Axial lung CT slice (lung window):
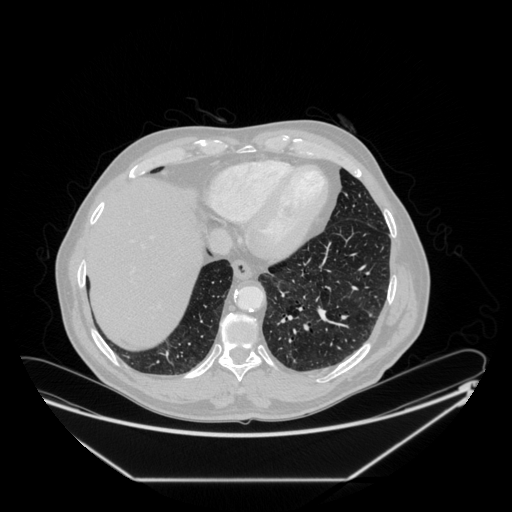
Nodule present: yes
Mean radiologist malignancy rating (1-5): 2